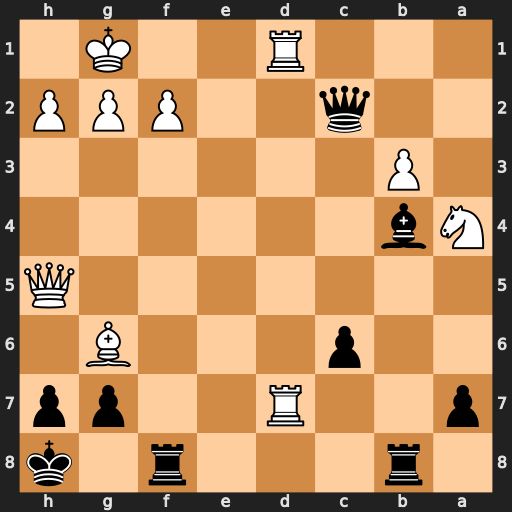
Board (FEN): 1r3r1k/p2R2pp/2p3B1/7Q/Nb6/1P6/2q2PPP/3R2K1
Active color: b
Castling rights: -
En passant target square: -
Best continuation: Qxf2+ Kh1 Qf1+ Rxf1 Rxf1#